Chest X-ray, AP view. Patient: 24 years old, sex M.
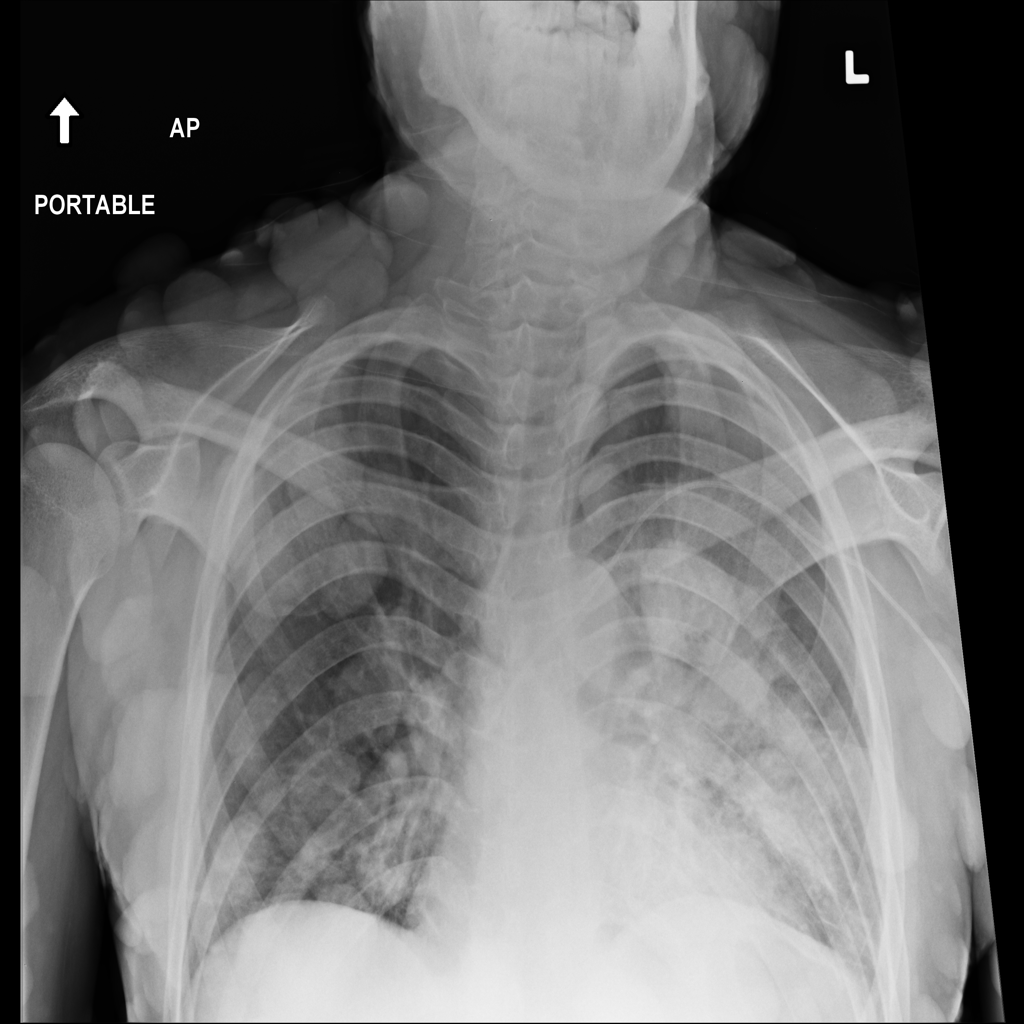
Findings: Infiltration